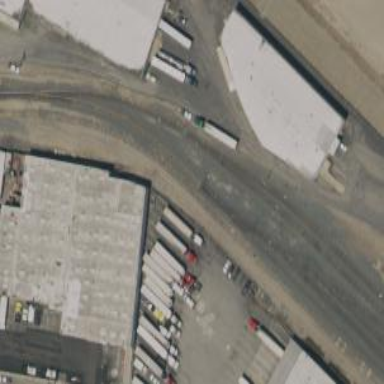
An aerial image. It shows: Abandoned railway yard.